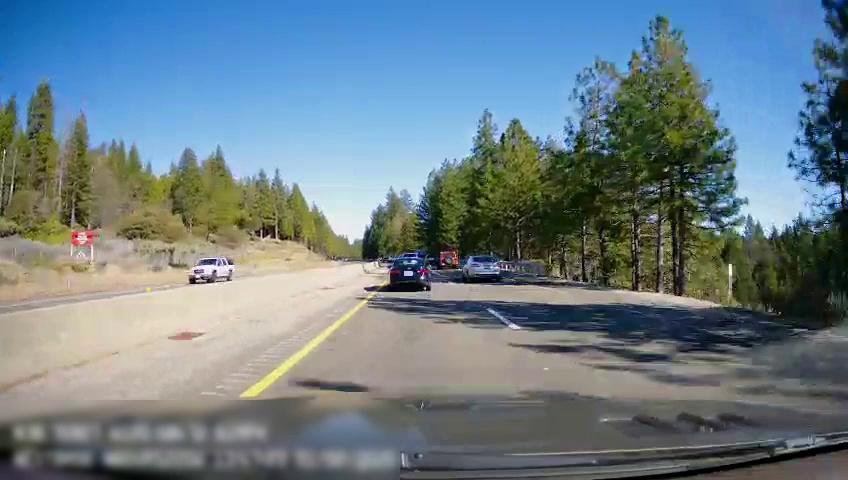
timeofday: Day
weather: Sunny
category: Drivable Space
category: Drivable Space
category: Vehicles | SUV
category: Vehicles | Car
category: Vehicles | SUV
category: Vehicles | Car
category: Vehicles | Truck
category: Lanes | Current Lane
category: Lanes | Current Lane
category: Lanes | Alternate Lane